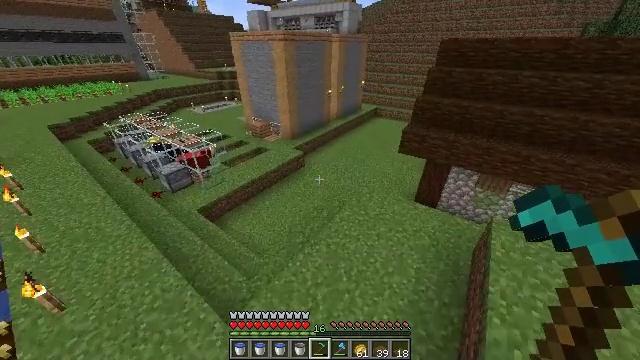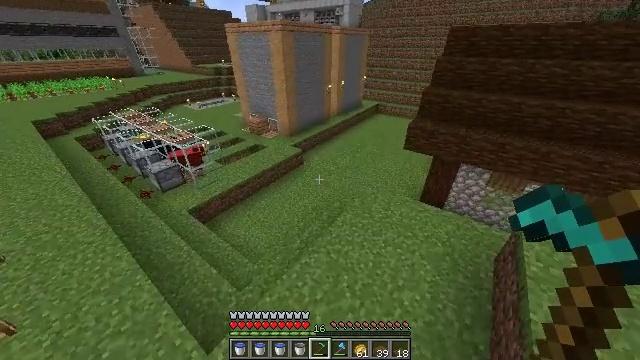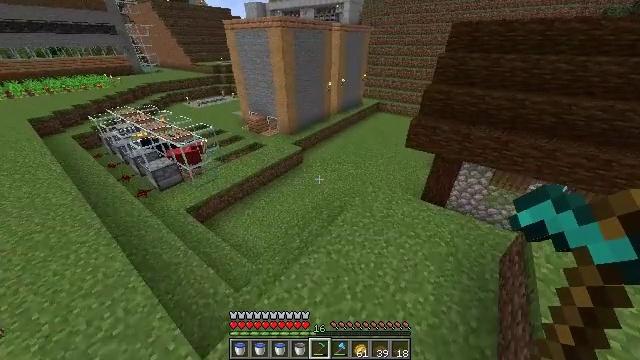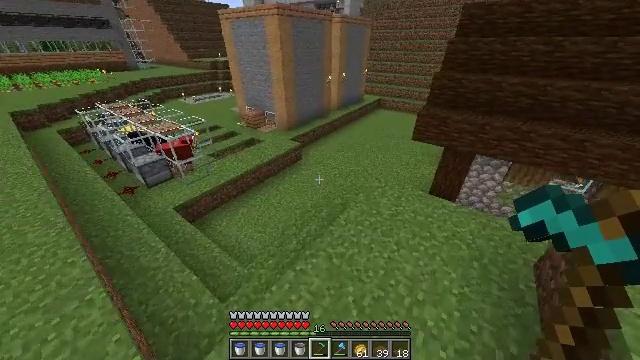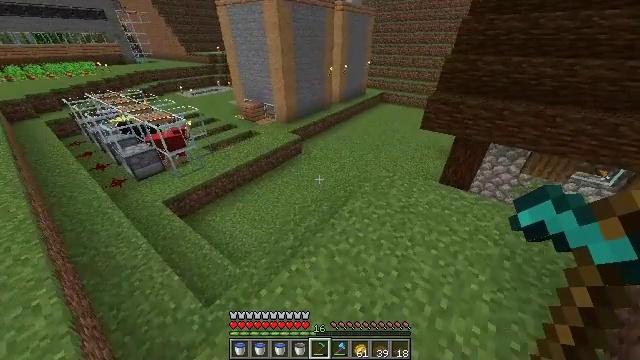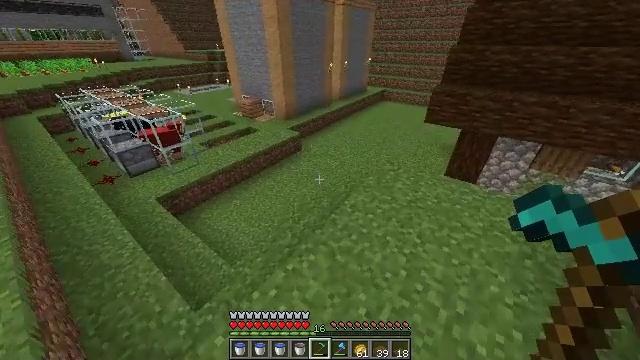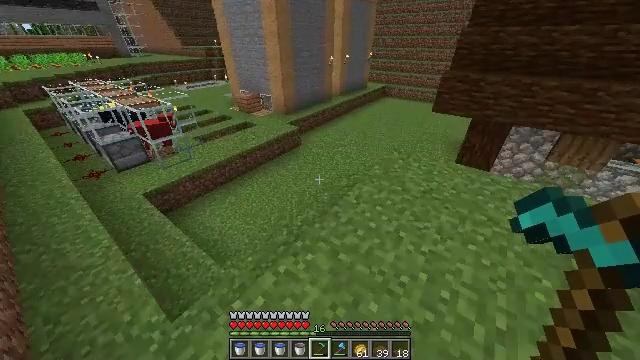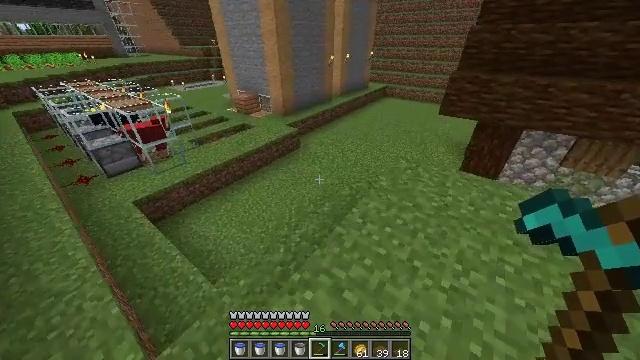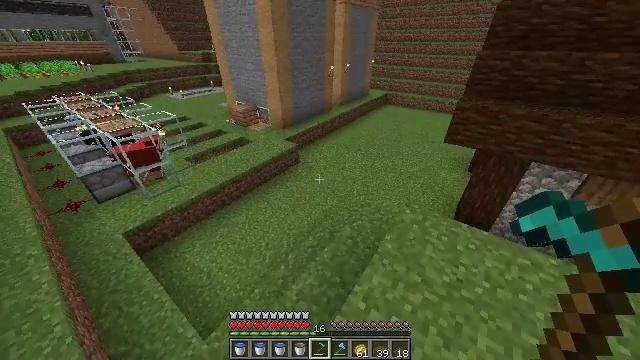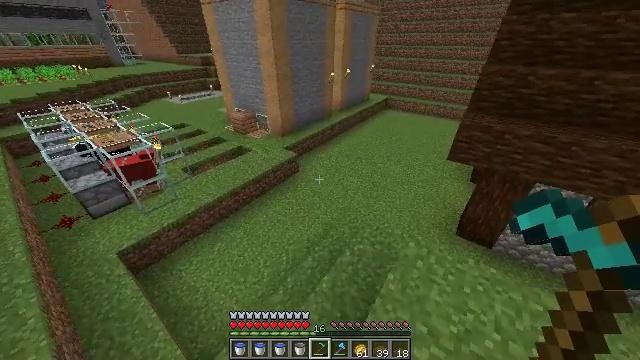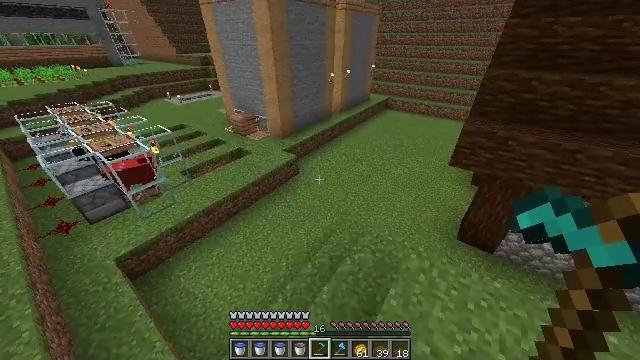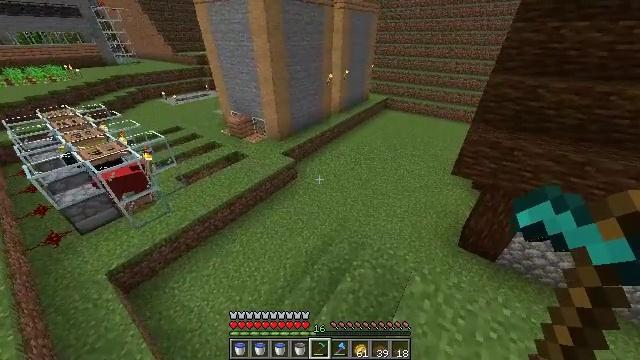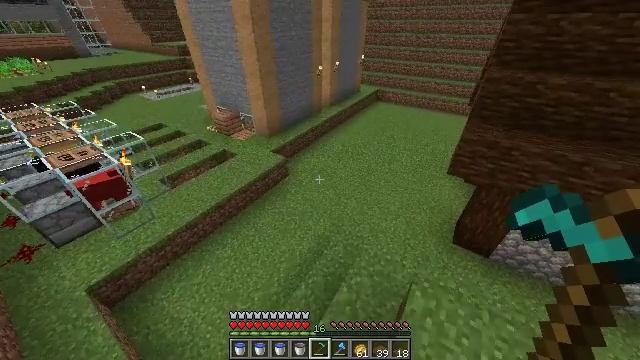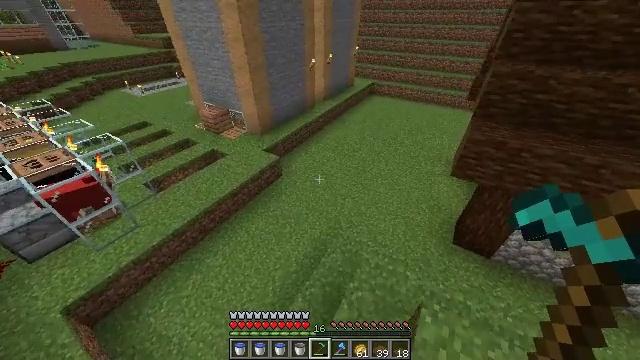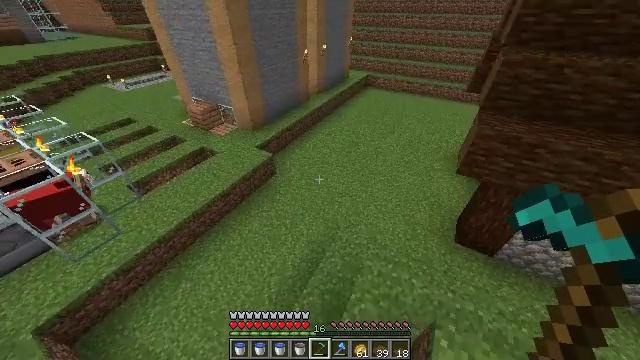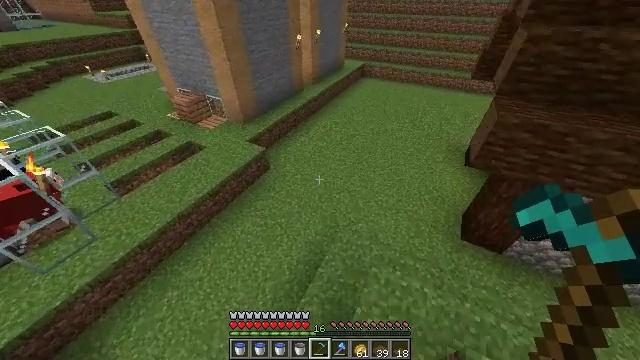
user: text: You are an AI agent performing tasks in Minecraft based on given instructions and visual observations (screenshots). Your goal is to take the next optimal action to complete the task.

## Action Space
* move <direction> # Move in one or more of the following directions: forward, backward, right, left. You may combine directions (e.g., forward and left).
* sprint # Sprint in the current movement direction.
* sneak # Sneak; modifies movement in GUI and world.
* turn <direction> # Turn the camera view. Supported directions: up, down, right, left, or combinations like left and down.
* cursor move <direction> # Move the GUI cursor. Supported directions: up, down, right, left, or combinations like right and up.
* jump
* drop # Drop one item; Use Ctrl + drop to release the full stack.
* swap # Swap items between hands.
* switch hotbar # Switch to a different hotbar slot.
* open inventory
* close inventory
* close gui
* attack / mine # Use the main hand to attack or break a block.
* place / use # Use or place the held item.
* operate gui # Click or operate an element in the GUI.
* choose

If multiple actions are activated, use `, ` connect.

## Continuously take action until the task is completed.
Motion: motion action
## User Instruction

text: Harvest potatoes.
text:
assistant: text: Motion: move forward, jump
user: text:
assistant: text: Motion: move forward, sprint, jump
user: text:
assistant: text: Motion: move forward, sprint, jump
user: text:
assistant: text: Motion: move forward, sprint, jump
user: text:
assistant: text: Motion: move forward, jump
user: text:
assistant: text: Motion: move forward, jump
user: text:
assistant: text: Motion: move forward, jump
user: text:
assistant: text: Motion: move forward, jump
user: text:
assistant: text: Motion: move forward, jump
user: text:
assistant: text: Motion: move forward, jump
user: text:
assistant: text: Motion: move forward, jump
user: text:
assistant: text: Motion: move forward, turn right and down, jump
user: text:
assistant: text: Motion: move forward, turn right and down, jump
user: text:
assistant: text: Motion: move forward, turn right and down, jump
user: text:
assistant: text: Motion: move forward, sprint, turn right and down, jump
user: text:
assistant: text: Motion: move forward, sprint, turn right and down, jump
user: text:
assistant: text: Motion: move forward, sprint, jump
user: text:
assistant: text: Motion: move forward, sprint, jump
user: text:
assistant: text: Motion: move forward, turn right, jump
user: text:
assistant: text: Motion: move forward, turn right, jump
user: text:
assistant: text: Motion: move forward, turn right, jump
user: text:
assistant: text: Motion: move forward, turn right, jump
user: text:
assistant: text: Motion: move forward, jump
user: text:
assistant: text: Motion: move forward, jump
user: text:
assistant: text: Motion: move forward, sprint, jump
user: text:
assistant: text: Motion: move forward, sprint, turn left, jump
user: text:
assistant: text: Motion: move forward, turn left, jump
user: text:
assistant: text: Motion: move forward, turn left and up, jump
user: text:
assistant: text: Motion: move forward, turn left and up, jump
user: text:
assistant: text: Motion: move forward, turn left, jump